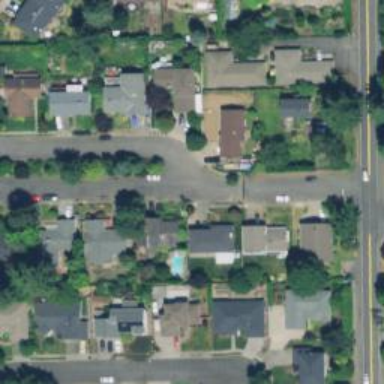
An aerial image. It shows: Residential road with sidewalk on the left side.